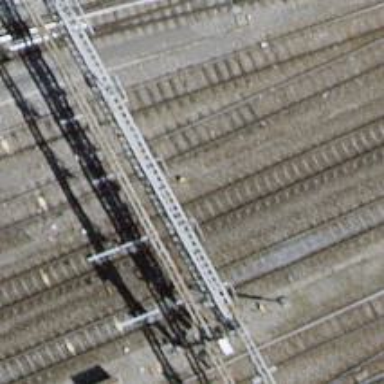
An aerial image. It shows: Railway signal.